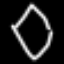
Label: diamond